Question: I wrote a script a few months ago using python. In this script I use weave. This script used to work, but I retried running my program today after a few month and it doesn't work anymore. I get this error:
'''
USAGE: facedetect.py [--cascade <cascade_fn>] [--nested-cascade <cascade_fn>] [<video_source>]
Found executable C:\strawberry\c\bin\g++.exe
c:/strawberry/c/bin/../lib/gcc/x86_64-w64-mingw32/4.6.3/../../../../x86_64-w64-mingw32/bin/ld.exe: skipping incompatible C:\python2.7\libs/libpython27.a when searching for -lpython27
c:/strawberry/c/bin/../lib/gcc/x86_64-w64-mingw32/4.6.3/../../../../x86_64-w64-mingw32/bin/ld.exe: skipping incompatible C:\python2.7\libs/python27.lib when searching for -lpython27
c:/strawberry/c/bin/../lib/gcc/x86_64-w64-mingw32/4.6.3/../../../../x86_64-w64-mingw32/bin/ld.exe: skipping incompatible C:\python2.7\libs\libpython27.a when searching for -lpython27
c:/strawberry/c/bin/../lib/gcc/x86_64-w64-mingw32/4.6.3/../../../../x86_64-w64-mingw32/bin/ld.exe: skipping incompatible C:\python2.7\libs/libpython27.a when searching for -lpython27
c:/strawberry/c/bin/../lib/gcc/x86_64-w64-mingw32/4.6.3/../../../../x86_64-w64-mingw32/bin/ld.exe: skipping incompatible C:\python2.7\libs/python27.lib when searching for -lpython27
c:/strawberry/c/bin/../lib/gcc/x86_64-w64-mingw32/4.6.3/../../../../x86_64-w64-mingw32/bin/ld.exe: skipping incompatible C:\python2.7\libs\python27.lib when searching for -lpython27
c:/strawberry/c/bin/../lib/gcc/x86_64-w64-mingw32/4.6.3/../../../../x86_64-w64-mingw32/bin/ld.exe: cannot find -lpython27
collect2: ld returned 1 exit status
Traceback (most recent call last):
File "C:\Users\Olivier.Janssens\Documents\onlinelearning\onlinelearning\facedetect.py", line 87, in <module>
processFrame(roi,gabor)
File "C:\Users\Olivier.Janssens\Documents\onlinelearning\onlinelearning\facedetect.py", line 51, in processFrame
im = Image.fromarray(gabor.rlbp_fast_blitz(superimposed[(i*stepHeight):((i+1)*stepHeight),(j*stepWidth):((j+1)*stepWidth)]))
File "C:\Users\Olivier.Janssens\Documents\onlinelearning\onlinelearning\gaborModule.py", line 80, in rlbp_fast_blitz
weave.blitz(expr, arg_dict, check_size=0)
File "C:\python2.7\lib\site-packages\scipy\weave\blitz_tools.py", line 62, in blitz
**kw)
File "C:\python2.7\lib\site-packages\scipy\weave\inline_tools.py", line 482, in compile_function
verbose=verbose, **kw)
File "C:\python2.7\lib\site-packages\scipy\weave\ext_tools.py", line 367, in compile
verbose = verbose, **kw)
File "C:\python2.7\lib\site-packages\scipy\weave\build_tools.py", line 272, in build_extension
setup(name = module_name, ext_modules = [ext],verbose=verb)
File "C:\python2.7\lib\site-packages\numpy\distutils\core.py", line 186, in setup
return old_setup(**new_attr)
File "C:\python2.7\lib\distutils\core.py", line 169, in setup
raise SystemExit, "error: " + str(msg)
distutils.errors.CompileError: error: Command "g++ -shared c:\users\olivie~1.jan\appdata\local\temp\Olivier.Janssens\python27_intermediate\compiler_5b1f9617507e215394a4b4c2536b23c6\Release\users\olivie~1.jan\appdata\local\temp\olivier.janssens\python27_compiled\sc_24e057e16c3730b6904be220694a322419.o c:\users\olivie~1.jan\appdata\local\temp\Olivier.Janssens\python27_intermediate\compiler_5b1f9617507e215394a4b4c2536b23c6\Release\python2.7\lib\site-packages\scipy\weave\scxx\weave_imp.o -LC:\python2.7\libs -LC:\python2.7\PCbuild -lpython27 -lmsvcr90 -o c:\users\olivie~1.jan\appdata\local\temp\Olivier.Janssens\python27_compiled\sc_24e057e16c3730b6904be220694a322419.pyd" failed with exit status 1
'''
The error states: cannot find -lpython27
this is how the folder looks like (which the program is using)

Some extra information: I have a 64 bit pc, running windows 7, python is 32 bit.
Recently my Path variable was cleared, though I've added the python path to it, maybe I need to add something here too ?
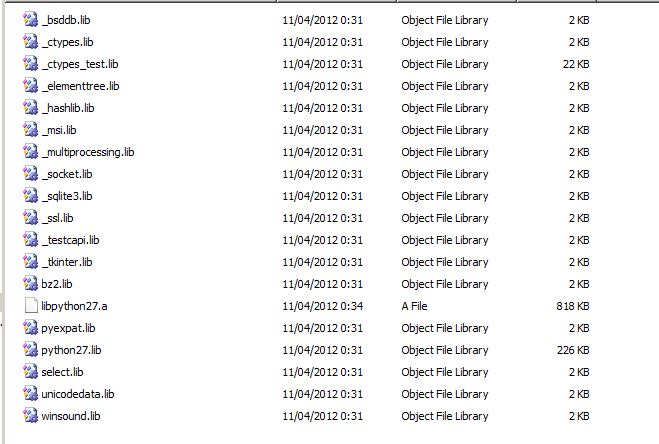
Answer: It finding python27.lib (in the python folder) is skipping it as incompatible most likely as it was built with Visual C++ and you are using gcc - You probably had a gcc build of python on your path - if so you need to add it back or set the linker path to include '.' i.e. the current directory.